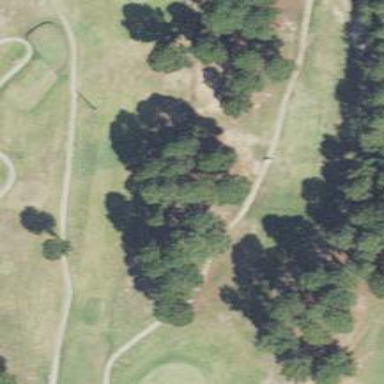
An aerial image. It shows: Path for golf carts.